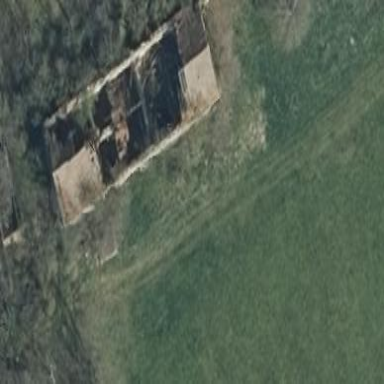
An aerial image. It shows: Ruins of building.